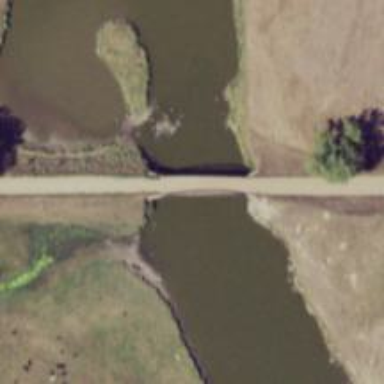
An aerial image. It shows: Track road on bridge.